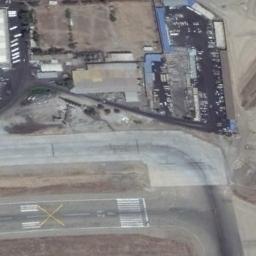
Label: runway